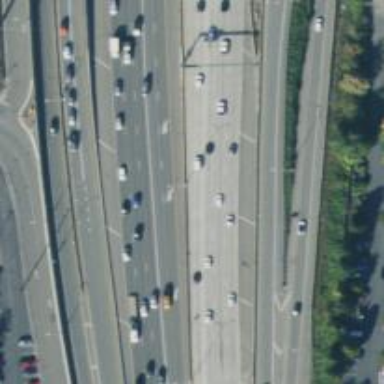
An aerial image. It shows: Motorway.